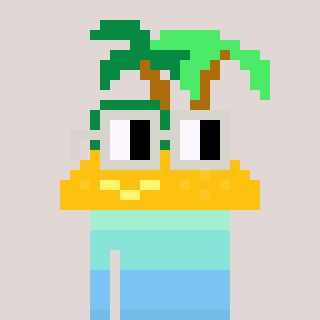
a pixel art character with square light gray glasses, a island-shaped head and a grayscale-colored body on a warm background